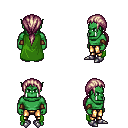
a pixel art fantasy rpg character, male body template, orc, green skin, green cape, gold greaves, white blonde ponytail hairstyle, cloth bracers, metal boots, four views (front, back, left, right), 2x2 character sprite sheet, small pixel art, hard edges, no anti-aliasing